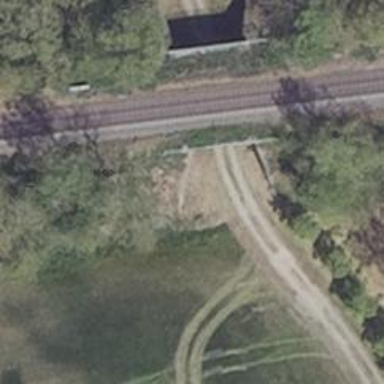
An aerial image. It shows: Track tunnel with grade1 tracktype.